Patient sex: M
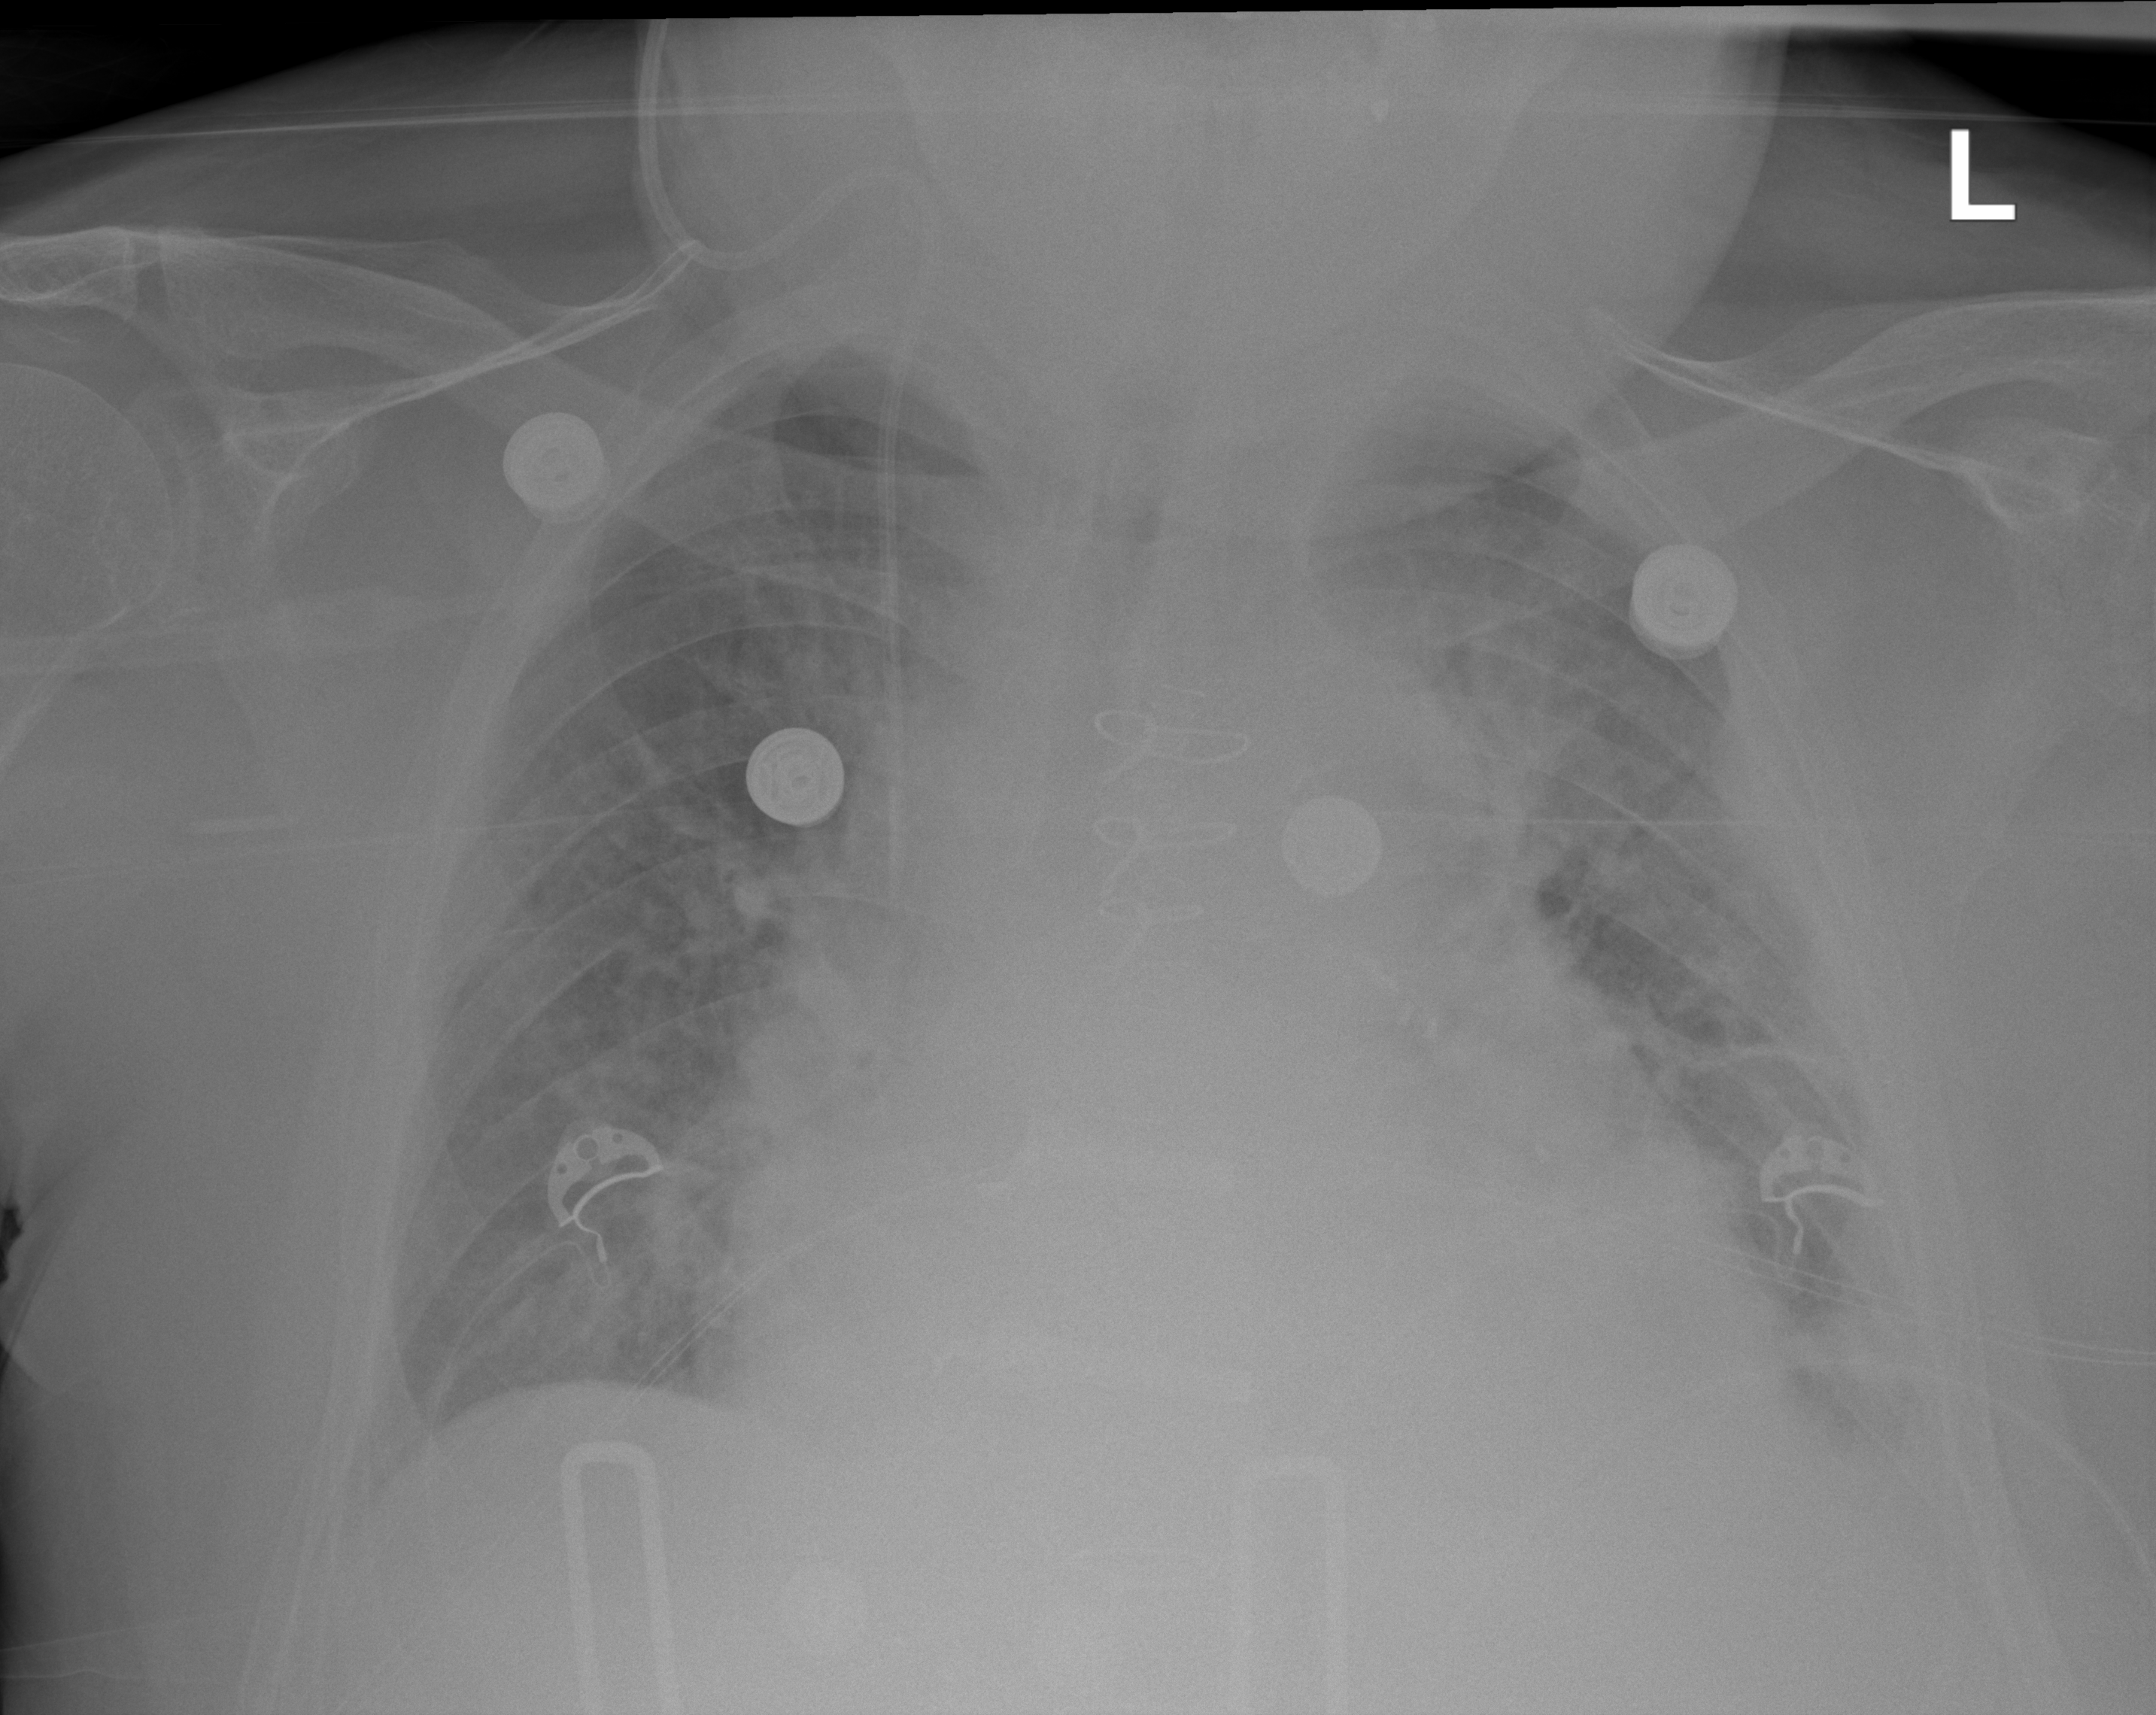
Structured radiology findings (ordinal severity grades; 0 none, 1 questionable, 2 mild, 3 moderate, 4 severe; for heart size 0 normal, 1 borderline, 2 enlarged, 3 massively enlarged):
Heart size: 3
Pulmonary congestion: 2
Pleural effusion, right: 0
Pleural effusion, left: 2
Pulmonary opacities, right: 0
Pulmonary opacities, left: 0
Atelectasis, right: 0
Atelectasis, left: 2